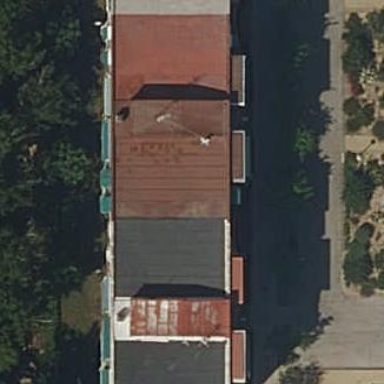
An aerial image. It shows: Residential building.